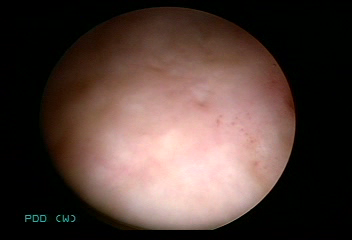
Modality: WLC
Class: Normal mucosa
Bladder cancer association: No